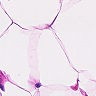
Metastatic tissue present: no